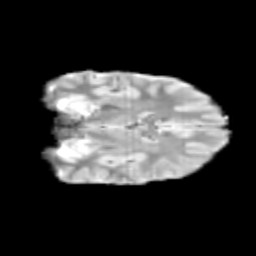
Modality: T2w
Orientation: coronal
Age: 10
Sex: male
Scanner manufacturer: siemens
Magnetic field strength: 3 T
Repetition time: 3.8 s
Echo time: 0.07 s